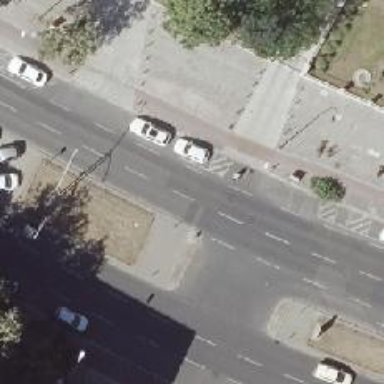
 there is cycle track and parallel on-street parking lane."